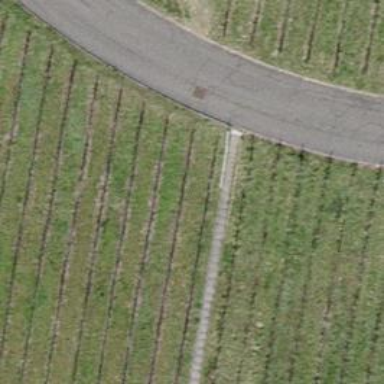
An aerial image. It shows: Concrete steps along the road made of concrete plates.